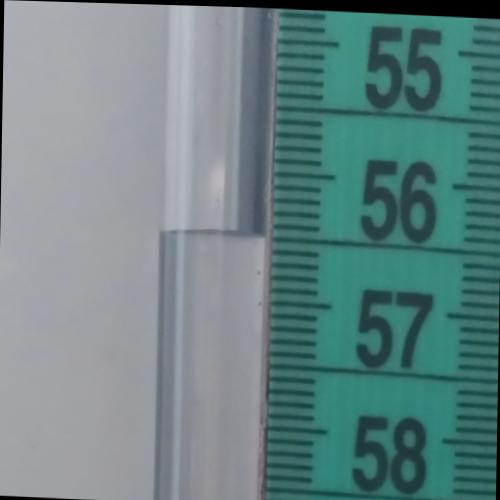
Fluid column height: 56.5 cm